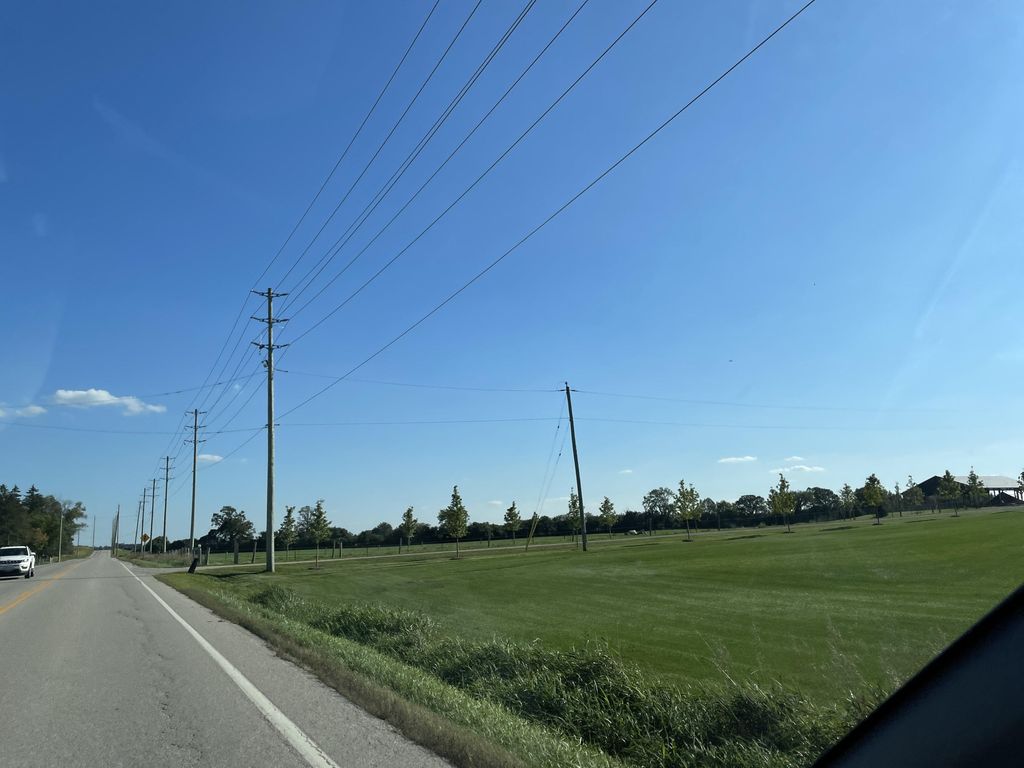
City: kitchener-waterloo